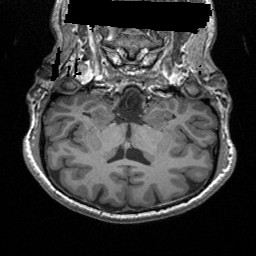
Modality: T1w
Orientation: sagittal